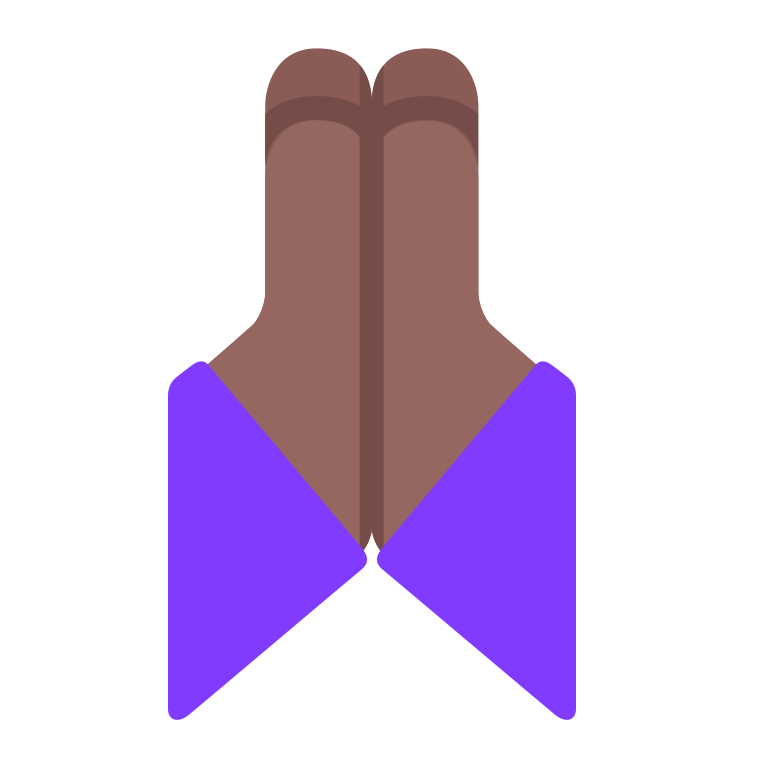
folded hands flat  dark